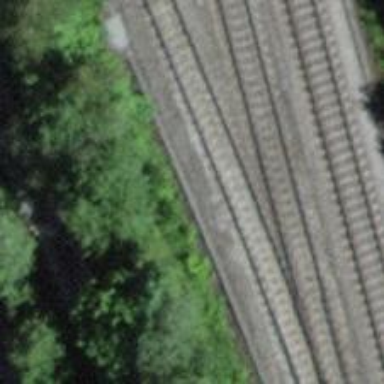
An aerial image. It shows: Junction on the railway.